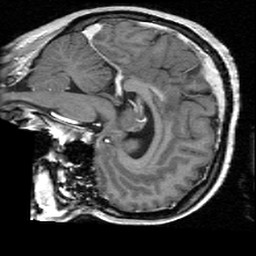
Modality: T1w
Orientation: sagittal
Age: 40
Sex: female